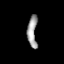
Tissue: skin
Cell type: Epithelial cells
Senescence score: 0.7054
Nuclear area (px): 309
Mean DAPI intensity: 153.052